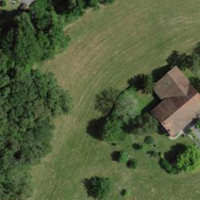
EUNIS habitat code: 55
Species observed at this site:
Capreolus capreolus